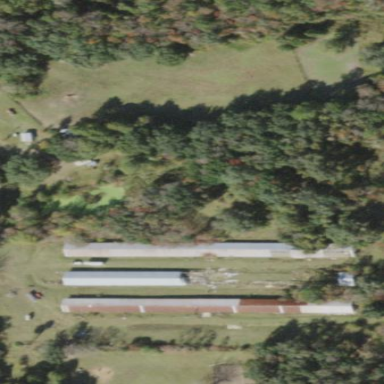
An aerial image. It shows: Poultry farmyard.